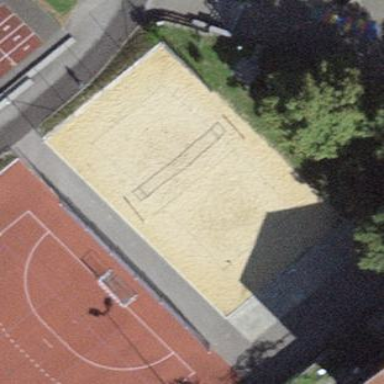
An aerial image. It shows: Sandy pitch for beach volleyball.